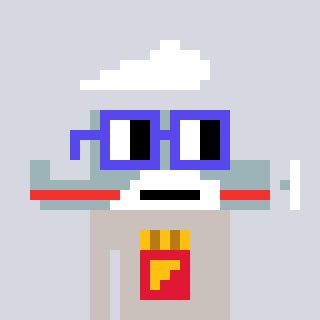
a pixel art character with square blue glasses, a plane-shaped head and a foggrey-colored body on a cool background